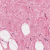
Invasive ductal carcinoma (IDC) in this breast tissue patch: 0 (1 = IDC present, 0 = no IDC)